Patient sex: M
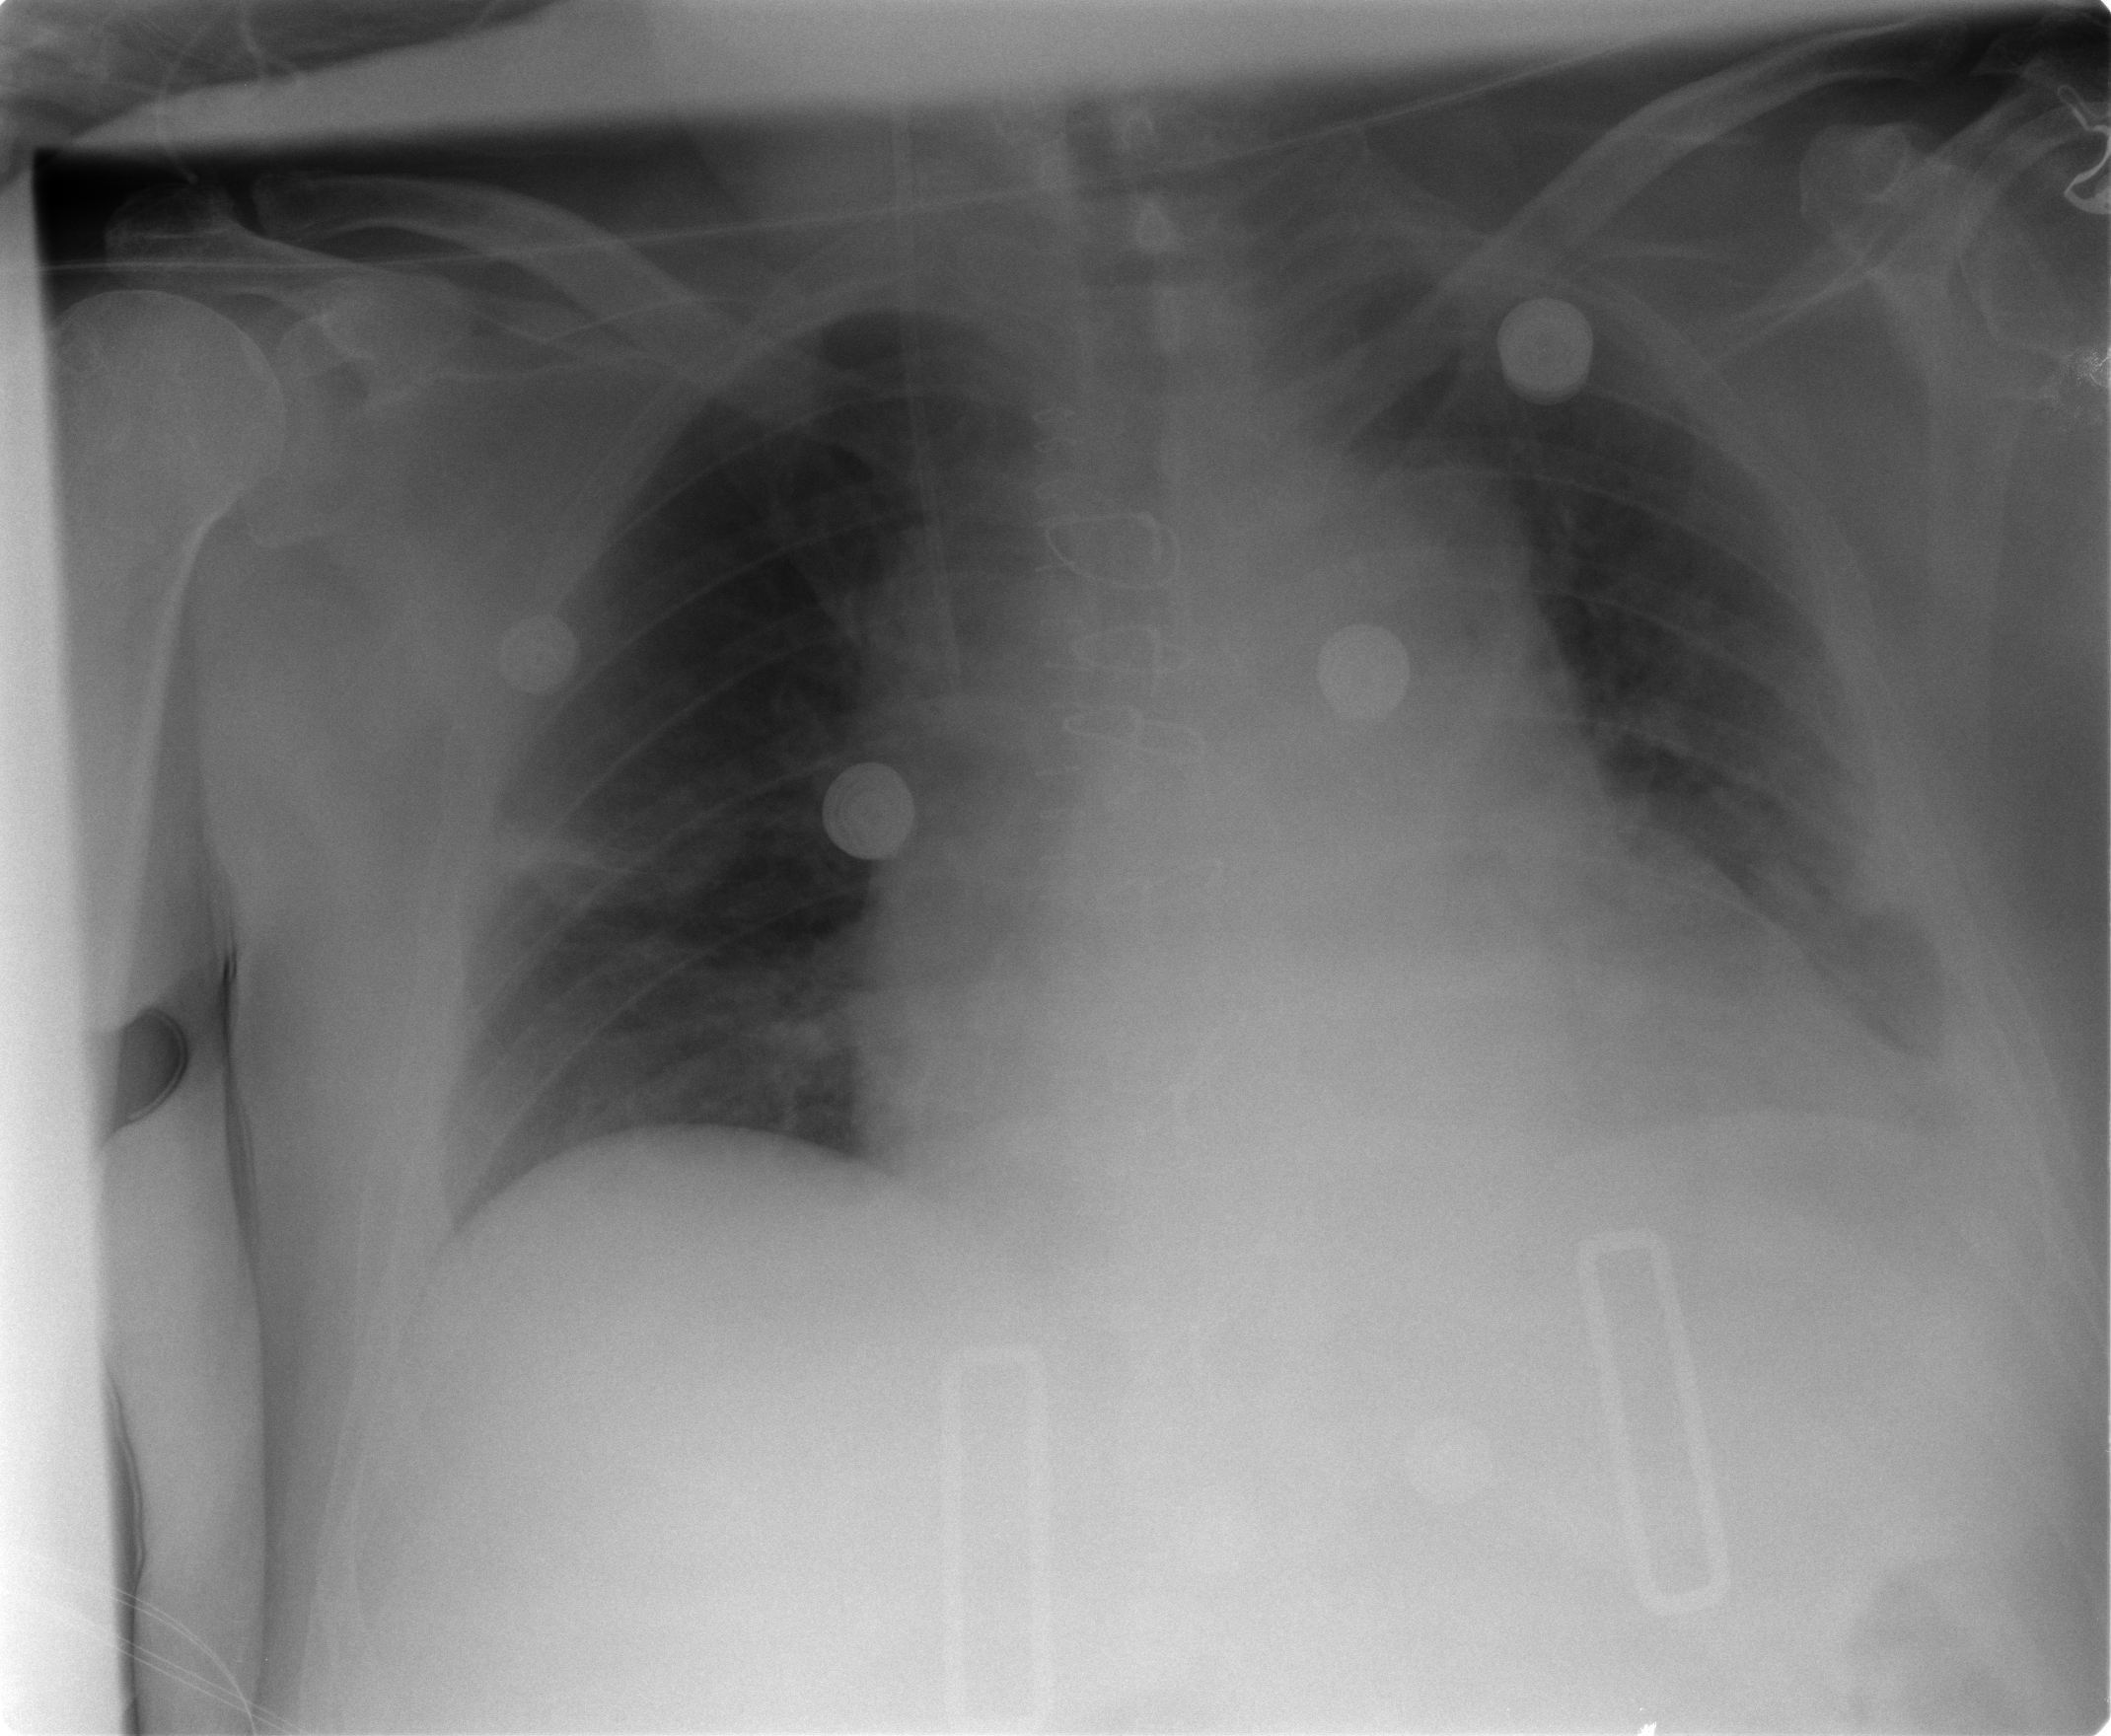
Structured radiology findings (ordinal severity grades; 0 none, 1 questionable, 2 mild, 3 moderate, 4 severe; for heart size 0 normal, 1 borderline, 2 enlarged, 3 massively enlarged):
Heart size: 2
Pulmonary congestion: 2
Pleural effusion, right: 0
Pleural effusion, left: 2
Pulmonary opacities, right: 0
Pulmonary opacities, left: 0
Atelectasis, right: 2
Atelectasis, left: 2